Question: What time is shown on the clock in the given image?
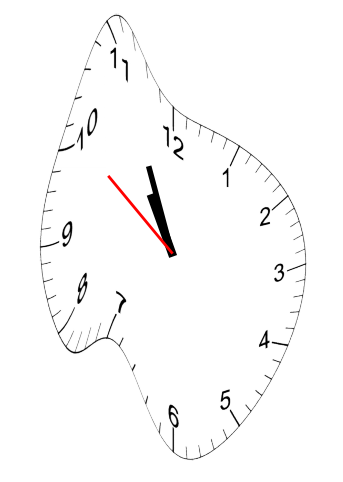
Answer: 10:55:51